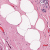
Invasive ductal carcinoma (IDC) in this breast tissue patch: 0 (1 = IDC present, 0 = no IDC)